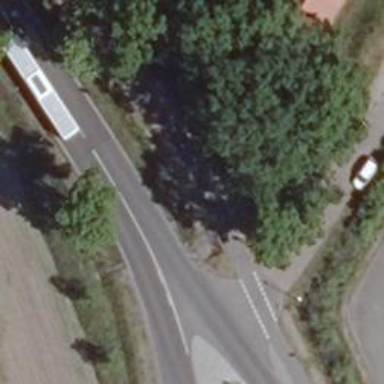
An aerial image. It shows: Traffic calming island.